Question: I face this problem whenever the new projects is created in Eclipse
'''
Failed to find the style corresponding to the id <PHONE>
Failed to find the style corresponding to the id <PHONE>
java.lang.NullPointerException
Exception details are logged in Window > Show View > Error Log
The following classes could not be instantiated:
- android.support.v7.internal.app.WindowDecorActionBar (Open Class, Show Error Log)
See the Error Log (Window > Show View) for more details.
'''

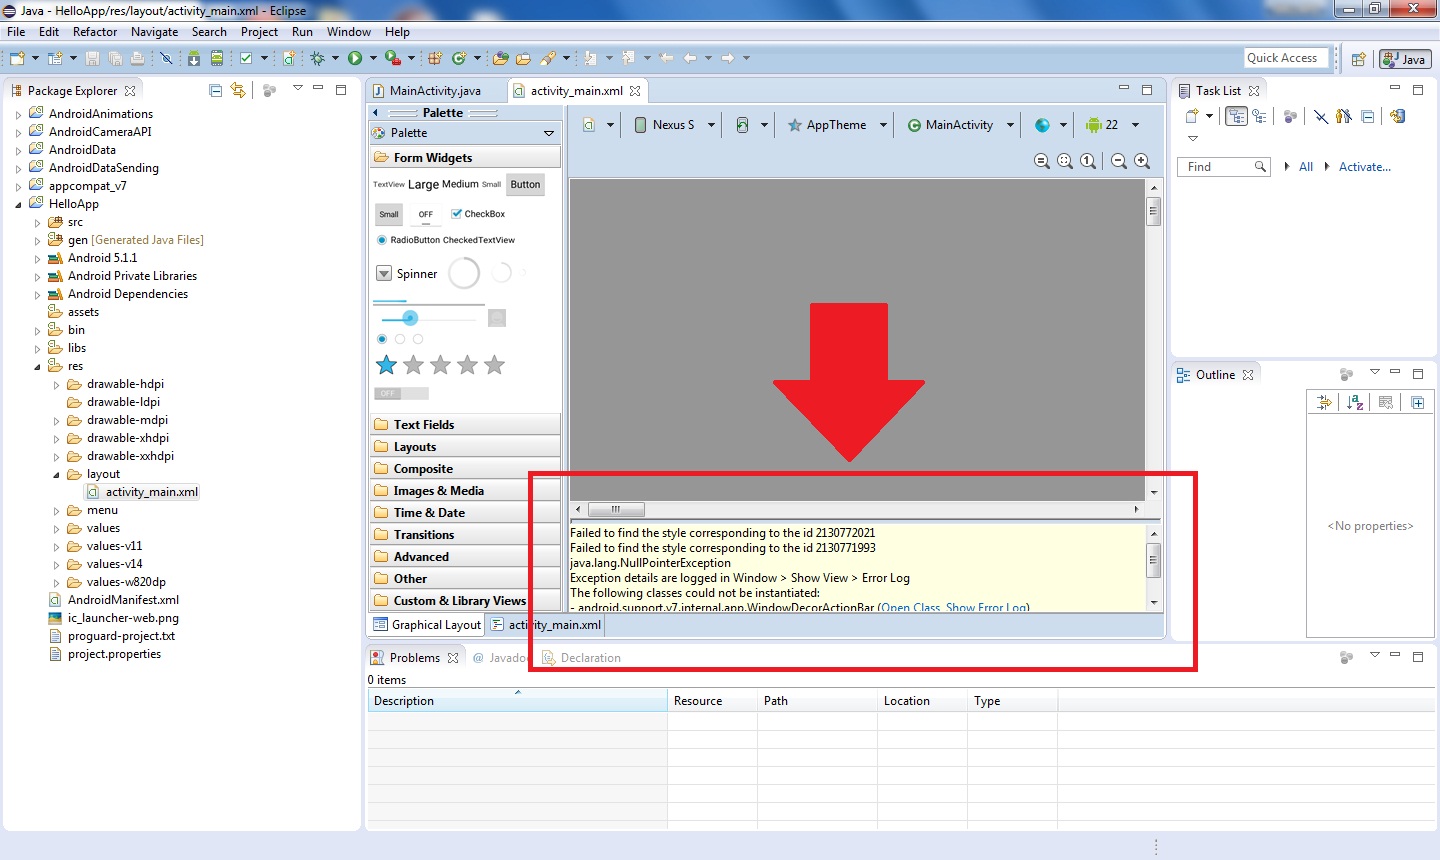
Answer: I have solved the above problem by just changing the theme like you just need to change your theme to any of the themes other than default theme.